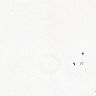
Metastatic tissue present: no